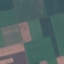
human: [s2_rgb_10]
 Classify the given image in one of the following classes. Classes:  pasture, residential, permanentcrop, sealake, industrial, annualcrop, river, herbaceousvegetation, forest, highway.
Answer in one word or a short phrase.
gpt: AnnualCrop